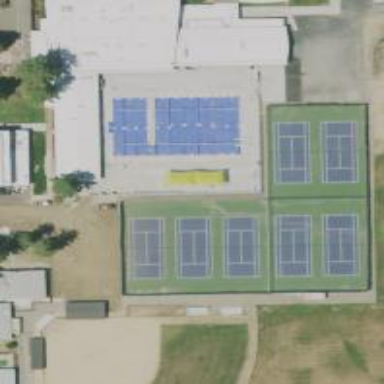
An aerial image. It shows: Tennis court in leisure pitch.